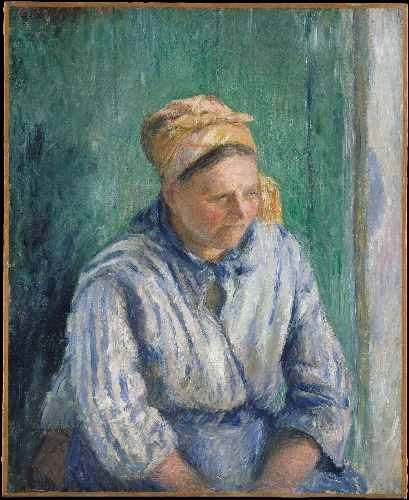
Title: Washerwoman, Study
Artist: Camille Pissarro
Artist bio: French, Charlotte Amalie, Saint Thomas 1830–1903 Paris
Date: 1880
Object type: Painting
Classification: Paintings
Medium: Oil on canvas
Dimensions: 28 3/4 x 23 1/4 in. (73 x 59.1 cm)
Department: European Paintings
Credit line: Gift of Mr. and Mrs. Nate B. Spingold, 1956
Accession year: 1956
Repository: Metropolitan Museum of Art, New York, NY
Tags: Portraits|Women